Field crop: tomato
Growth stage: 1
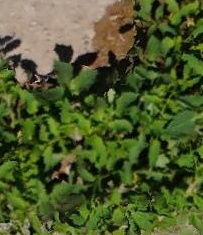
Species: tomato